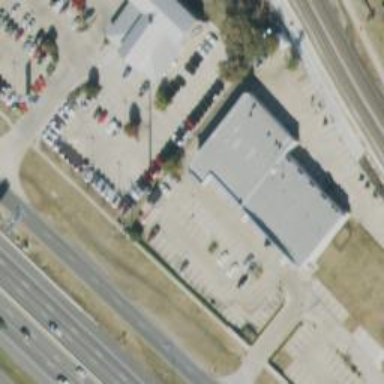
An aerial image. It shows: Veterinary facility.